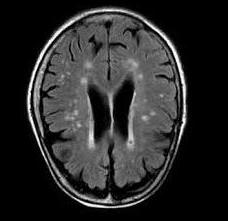
Label: notumor